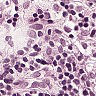
Metastatic tissue present: no